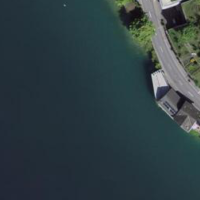
EUNIS habitat code: 14
Species observed at this site:
Phalacrocorax carbo
Corvus corone
Podiceps cristatus
Gallinula chloropus
Columba palumbus